Field crop: maize
Growth stage: 2
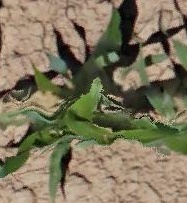
Species: maize